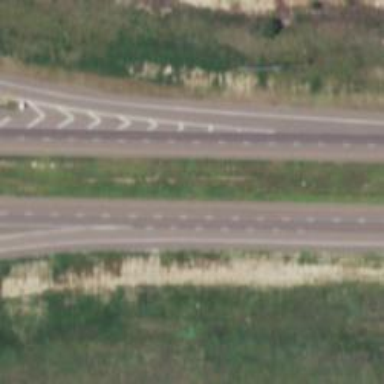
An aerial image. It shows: Trunk link highway.